Question: Never had this problem before.
- - 'Default''Create'- '$phone''$lastName'

Can you reproduce the same issue?
'$phone' property is in the 'Create' validation group, while $phone in 'Default' implicit group:
'''
class User
{
/**
* @Assert\NotBlank(groups={"Create"}, message="Last name is required.")
*
* @var string
*/
protected $lastName;
/**
* @Assert\NotBlank(message="Phone is required.")
*
* @var string
*/
protected $phone;
}
'''
I determine the validation groups based on submitted data:
'''
class UserType extends AbstractType
{
public function buildForm(FormBuilderInterface $builder, array $options)
{
$builder->add('lastName', 'text');
$builder->add('phone', 'text');
$builder->add('submit', 'submit');
}
public function setDefaultOptions(OptionsResolverInterface $resolver)
{
$resolver->setDefaults([
'required' => false,
'data_class' => 'Acme\HelloBundle\Entity\User',
'validation_groups' => function (FormInterface $form) {
return null === $form->getData()->getId()
? ['Default', 'Create']
: ['Default', 'Edit'];
}
]);
}
}
'''
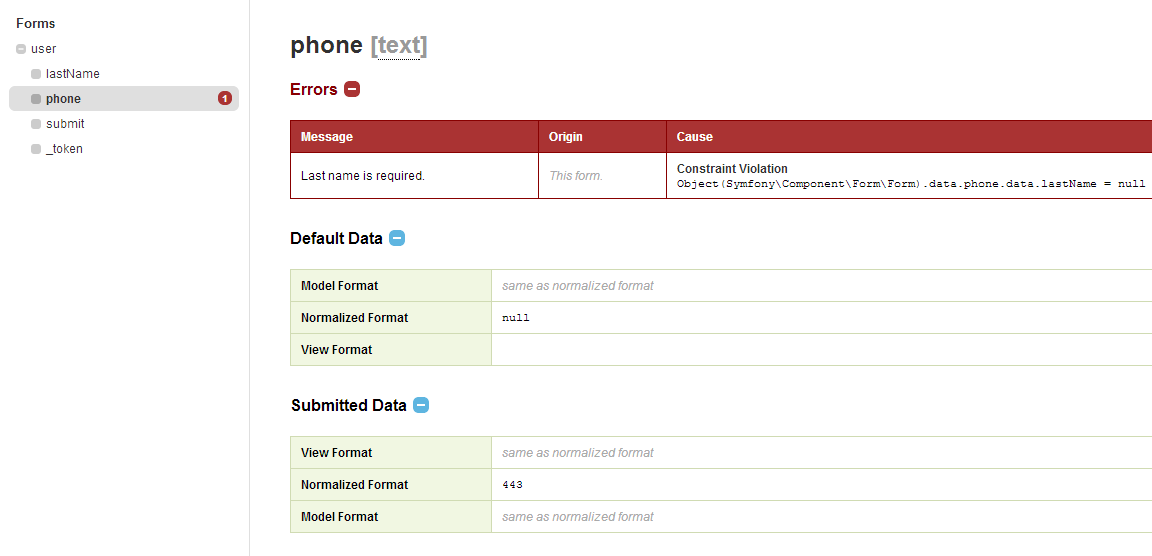
Answer: ## Warning there is a bug with validation API 2.5
Took a couple of hours but I found it! Actually is an issue (<URL> for the new validator API 2.5.
Temporary solution (compiler pass):
'''
use Symfony\Component\DependencyInjection\Compiler\CompilerPassInterface;
use Symfony\Component\DependencyInjection\ContainerBuilder;
use Symfony\Component\Validator\Validation;
class SetValidatorBuilderApiVersionWorkaround implements CompilerPassInterface
{
/**
* {@inheritDoc}
*/
public function process(ContainerBuilder $container)
{
// TODO remove when https://github.com/symfony/symfony/issues/11003
// is fixed (validation errors added to the wrong field)
$container->getDefinition('validator.builder')
->addMethodCall('setApiVersion', [Validation::API_VERSION_2_4]);
}
}
'''